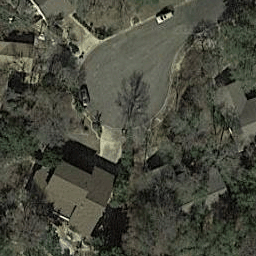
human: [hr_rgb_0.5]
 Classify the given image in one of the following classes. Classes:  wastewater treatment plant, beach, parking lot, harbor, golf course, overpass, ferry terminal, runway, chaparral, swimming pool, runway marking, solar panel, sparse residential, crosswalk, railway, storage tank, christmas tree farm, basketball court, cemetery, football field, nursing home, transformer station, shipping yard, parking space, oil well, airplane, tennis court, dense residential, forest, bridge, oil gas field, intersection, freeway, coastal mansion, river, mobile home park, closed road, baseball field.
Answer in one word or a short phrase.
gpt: closed road